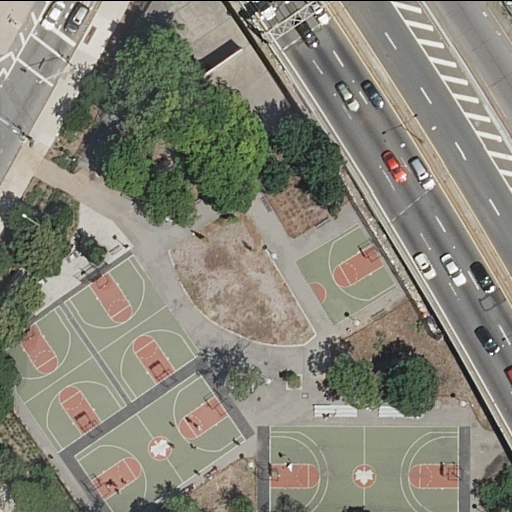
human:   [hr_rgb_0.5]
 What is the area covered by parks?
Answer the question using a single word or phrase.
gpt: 846m2

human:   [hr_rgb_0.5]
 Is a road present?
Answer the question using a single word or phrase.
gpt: yes

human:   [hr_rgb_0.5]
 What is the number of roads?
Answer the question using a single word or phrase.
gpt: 3

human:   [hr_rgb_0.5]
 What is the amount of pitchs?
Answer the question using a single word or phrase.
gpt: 4

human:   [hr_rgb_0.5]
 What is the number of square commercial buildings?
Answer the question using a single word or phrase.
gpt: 0

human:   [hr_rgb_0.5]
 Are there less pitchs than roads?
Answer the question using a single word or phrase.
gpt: no

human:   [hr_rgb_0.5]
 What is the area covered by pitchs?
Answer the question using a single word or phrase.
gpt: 877m2

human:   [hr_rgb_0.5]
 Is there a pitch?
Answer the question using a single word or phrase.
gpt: yes

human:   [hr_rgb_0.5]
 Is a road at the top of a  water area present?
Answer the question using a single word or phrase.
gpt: no

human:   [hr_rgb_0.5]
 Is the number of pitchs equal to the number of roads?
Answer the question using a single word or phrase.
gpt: no

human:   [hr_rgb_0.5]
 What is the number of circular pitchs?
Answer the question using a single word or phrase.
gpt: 0

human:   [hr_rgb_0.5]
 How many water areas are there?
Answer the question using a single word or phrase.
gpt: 0

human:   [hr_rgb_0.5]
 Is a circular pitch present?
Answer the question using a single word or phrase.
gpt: no

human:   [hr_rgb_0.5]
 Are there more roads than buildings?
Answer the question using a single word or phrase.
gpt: yes

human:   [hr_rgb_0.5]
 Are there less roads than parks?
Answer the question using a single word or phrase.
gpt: no

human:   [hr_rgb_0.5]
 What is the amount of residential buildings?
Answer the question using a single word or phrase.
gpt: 0

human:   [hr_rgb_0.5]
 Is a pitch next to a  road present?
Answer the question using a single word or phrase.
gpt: yes

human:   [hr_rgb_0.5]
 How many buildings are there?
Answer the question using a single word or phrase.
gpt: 0

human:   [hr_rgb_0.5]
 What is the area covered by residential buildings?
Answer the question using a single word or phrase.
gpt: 0m2

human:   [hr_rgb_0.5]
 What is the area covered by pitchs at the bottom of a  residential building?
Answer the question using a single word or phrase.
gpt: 0m2

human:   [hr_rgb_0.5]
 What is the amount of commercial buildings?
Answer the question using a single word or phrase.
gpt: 0

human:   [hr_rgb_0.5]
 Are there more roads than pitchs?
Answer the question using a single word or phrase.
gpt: no

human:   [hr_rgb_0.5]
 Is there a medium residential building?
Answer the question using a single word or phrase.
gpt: no

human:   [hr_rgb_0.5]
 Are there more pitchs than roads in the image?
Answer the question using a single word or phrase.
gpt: yes

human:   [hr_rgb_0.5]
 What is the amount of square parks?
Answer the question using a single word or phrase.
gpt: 0

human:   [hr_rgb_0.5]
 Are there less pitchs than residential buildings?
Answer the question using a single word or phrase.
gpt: no

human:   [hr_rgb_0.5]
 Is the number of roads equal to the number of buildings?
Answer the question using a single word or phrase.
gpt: no

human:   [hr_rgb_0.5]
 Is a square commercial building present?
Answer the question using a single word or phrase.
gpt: no

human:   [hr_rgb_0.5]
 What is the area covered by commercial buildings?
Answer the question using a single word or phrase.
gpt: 0m2

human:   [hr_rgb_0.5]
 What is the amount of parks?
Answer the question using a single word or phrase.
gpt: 1

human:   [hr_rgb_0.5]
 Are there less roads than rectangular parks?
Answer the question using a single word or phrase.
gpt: no

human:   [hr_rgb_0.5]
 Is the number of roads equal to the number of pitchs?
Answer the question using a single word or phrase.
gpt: no

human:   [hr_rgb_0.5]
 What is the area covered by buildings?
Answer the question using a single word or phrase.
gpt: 0m2

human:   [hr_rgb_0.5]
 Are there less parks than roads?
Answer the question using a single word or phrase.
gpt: yes

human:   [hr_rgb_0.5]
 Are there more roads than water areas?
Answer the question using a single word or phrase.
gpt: yes

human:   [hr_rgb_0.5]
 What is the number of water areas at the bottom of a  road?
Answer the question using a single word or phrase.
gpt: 0

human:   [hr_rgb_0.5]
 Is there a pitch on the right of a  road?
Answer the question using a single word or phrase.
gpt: no

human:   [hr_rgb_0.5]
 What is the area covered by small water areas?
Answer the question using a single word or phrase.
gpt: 0m2

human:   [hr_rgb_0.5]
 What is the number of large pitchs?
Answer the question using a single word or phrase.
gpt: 1

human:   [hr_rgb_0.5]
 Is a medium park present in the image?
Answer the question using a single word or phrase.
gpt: no

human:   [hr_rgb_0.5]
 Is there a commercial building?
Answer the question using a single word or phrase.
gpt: no

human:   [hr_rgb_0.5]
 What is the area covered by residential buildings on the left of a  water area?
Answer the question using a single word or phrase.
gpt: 0m2

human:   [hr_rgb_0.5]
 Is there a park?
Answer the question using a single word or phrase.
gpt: yes

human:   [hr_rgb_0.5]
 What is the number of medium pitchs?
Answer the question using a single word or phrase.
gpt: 2

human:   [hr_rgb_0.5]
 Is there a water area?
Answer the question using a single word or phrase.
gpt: no

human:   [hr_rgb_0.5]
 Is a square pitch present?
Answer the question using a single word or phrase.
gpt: no

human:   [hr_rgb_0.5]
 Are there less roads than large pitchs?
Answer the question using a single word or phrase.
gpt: no

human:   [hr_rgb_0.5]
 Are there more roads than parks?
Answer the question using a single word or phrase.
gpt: yes

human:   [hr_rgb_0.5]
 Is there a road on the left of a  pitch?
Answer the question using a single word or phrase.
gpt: no

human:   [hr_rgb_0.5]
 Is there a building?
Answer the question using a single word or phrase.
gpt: no

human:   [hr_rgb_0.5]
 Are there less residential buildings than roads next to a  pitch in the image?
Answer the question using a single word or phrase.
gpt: yes

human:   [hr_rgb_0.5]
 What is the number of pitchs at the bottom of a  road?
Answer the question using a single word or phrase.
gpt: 3

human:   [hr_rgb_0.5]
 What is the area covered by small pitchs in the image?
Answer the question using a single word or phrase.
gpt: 18m2

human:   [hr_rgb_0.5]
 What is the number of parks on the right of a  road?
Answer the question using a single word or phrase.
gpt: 0

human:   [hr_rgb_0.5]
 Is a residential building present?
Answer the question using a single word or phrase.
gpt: no

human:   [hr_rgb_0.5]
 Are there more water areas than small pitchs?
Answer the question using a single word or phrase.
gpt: no

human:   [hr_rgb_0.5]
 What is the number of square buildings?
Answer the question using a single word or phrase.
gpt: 0

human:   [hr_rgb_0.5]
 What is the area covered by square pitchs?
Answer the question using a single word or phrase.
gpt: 0m2

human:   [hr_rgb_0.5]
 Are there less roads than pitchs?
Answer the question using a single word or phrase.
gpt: yes

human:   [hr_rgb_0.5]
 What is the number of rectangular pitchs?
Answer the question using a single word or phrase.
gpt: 4

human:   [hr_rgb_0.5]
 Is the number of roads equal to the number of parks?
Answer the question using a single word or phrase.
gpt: no

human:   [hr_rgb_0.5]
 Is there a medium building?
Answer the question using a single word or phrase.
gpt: no

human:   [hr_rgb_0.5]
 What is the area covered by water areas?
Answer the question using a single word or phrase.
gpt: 0m2

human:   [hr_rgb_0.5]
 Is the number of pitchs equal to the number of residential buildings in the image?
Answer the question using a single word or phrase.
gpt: no